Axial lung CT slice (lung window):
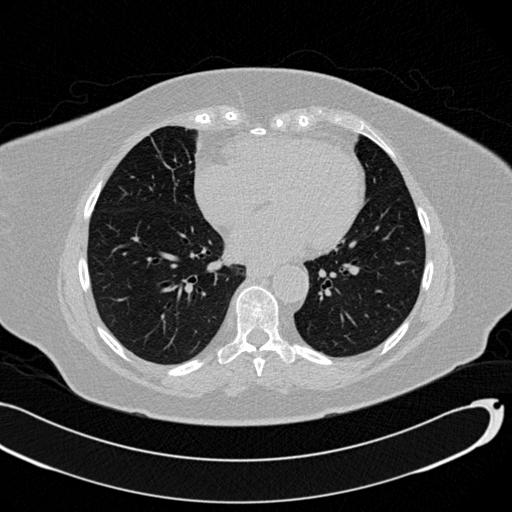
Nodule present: no